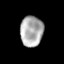
Tissue: skin
Cell type: Epithelial cells
Senescence score: 0.9417
Nuclear area (px): 680
Mean DAPI intensity: 173.037